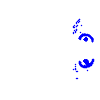
Particle: electron